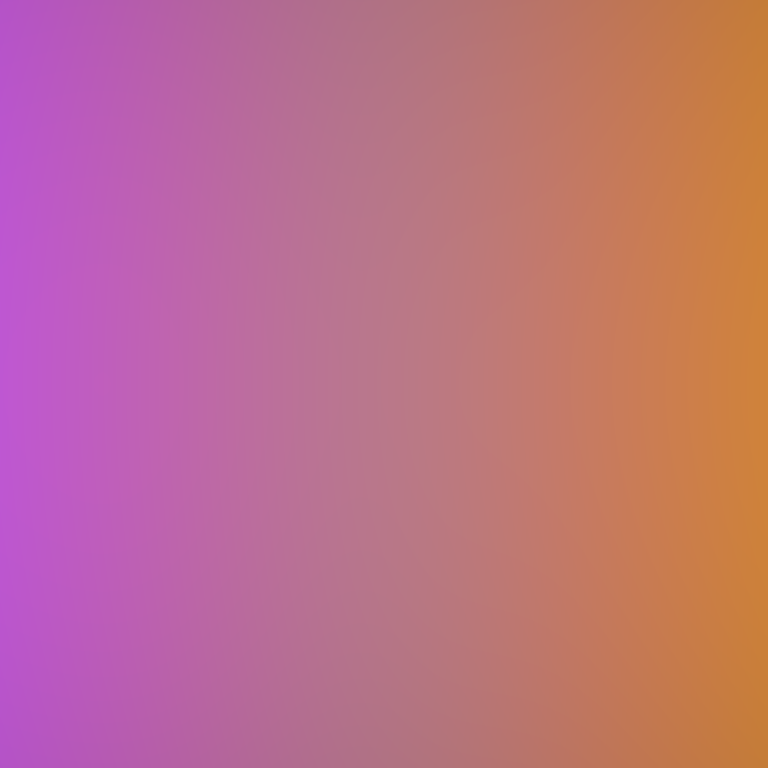
Abstract light effect, smooth gradient from soft purple to warm orange, serene atmosphere, diffuse glow, no room, no furniture, no objects.